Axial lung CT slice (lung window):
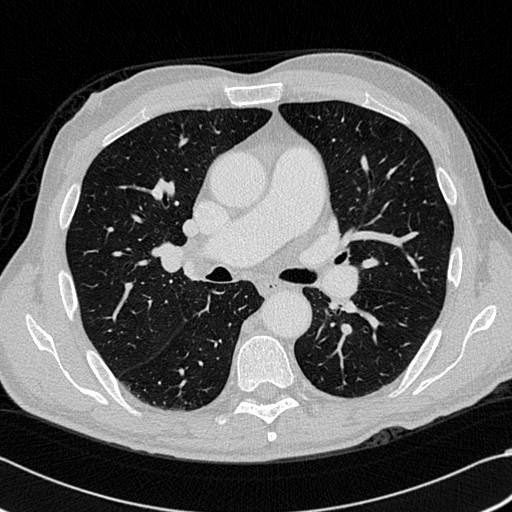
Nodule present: no